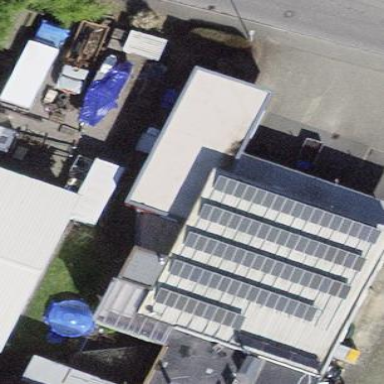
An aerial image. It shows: Commercial building housing tyre shop.